Interaction volume radius: 5 \u00c5
Interaction volume height: 10 \u00c5
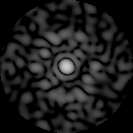
Disorder parameter: 0.8398